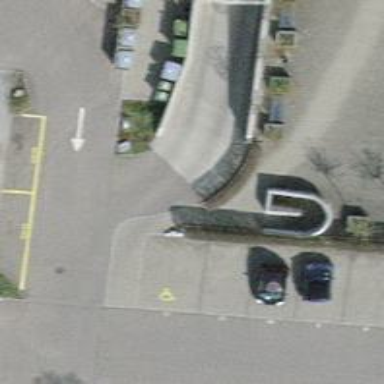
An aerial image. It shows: Parking aisle designated as service road.